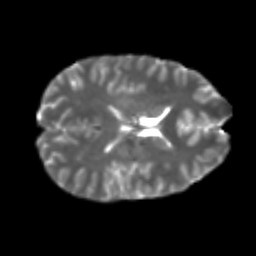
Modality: T2w
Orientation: axial
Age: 21
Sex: male
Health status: healthy
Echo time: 0.074 s